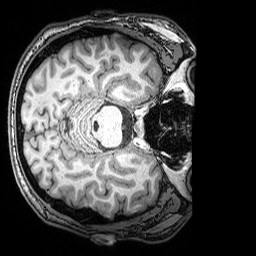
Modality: T1w
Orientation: axial
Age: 26
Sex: male
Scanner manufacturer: siemens
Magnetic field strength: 3 T
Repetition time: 2.53 s
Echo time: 0.00388 s